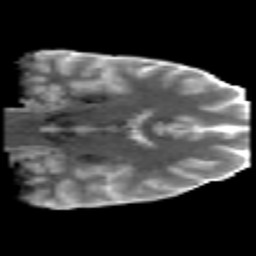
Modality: MD
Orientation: coronal
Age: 27
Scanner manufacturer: philips
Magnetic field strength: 3 T
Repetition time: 8.607 s
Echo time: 0.1268 s